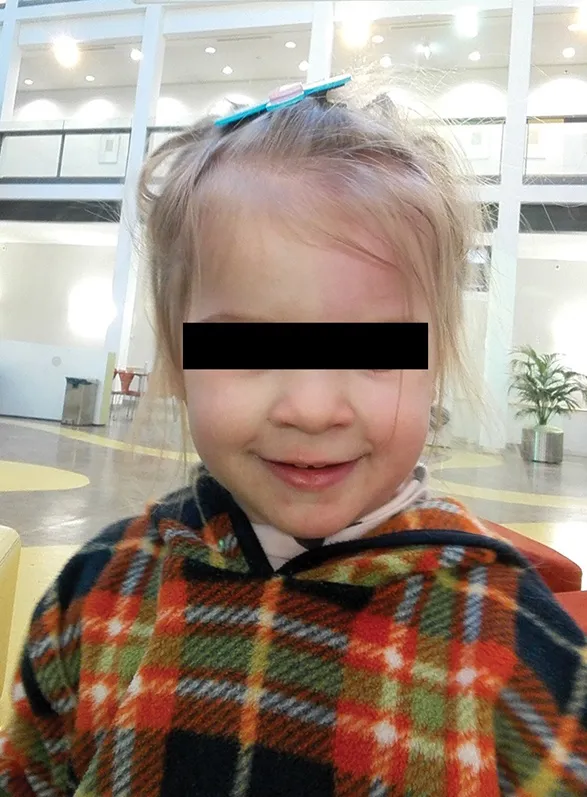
Girl with a loss of facial flushing and warming of the right side after exertion (age of 3 years; picture shown with parental approval).
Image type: medical_photograph (oral_photograph)